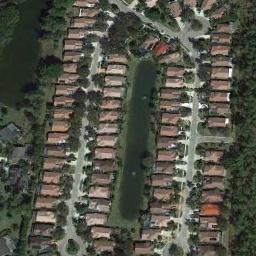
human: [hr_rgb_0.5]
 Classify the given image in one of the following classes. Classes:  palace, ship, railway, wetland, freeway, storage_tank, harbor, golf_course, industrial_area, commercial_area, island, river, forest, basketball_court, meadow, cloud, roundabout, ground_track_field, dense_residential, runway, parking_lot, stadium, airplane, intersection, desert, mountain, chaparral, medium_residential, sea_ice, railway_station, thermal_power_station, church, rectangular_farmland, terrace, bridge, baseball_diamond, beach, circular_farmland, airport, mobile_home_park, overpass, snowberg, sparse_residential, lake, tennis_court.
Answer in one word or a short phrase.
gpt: dense_residential